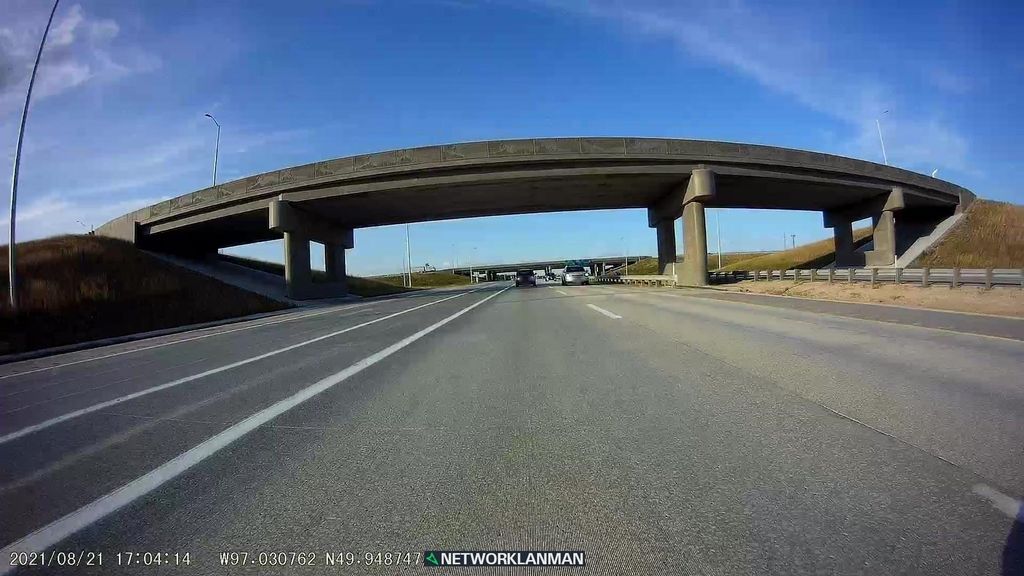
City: winnipeg